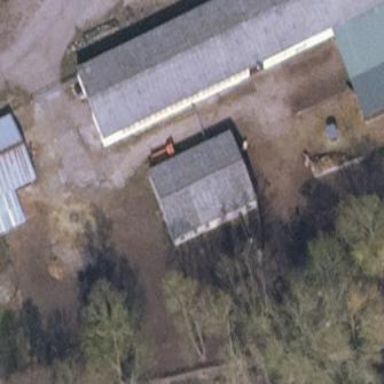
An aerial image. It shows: Farm auxiliary building.